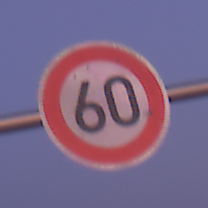
Verkehrszeichen: Geschwindigkeit60
Umgebung: Outdoor, Nature
Tageszeit: Dawn
Wetter: PartlyCloudy
Licht: Natural
Jahreszeit: NotSpecified
Kontrast: MediumContrast